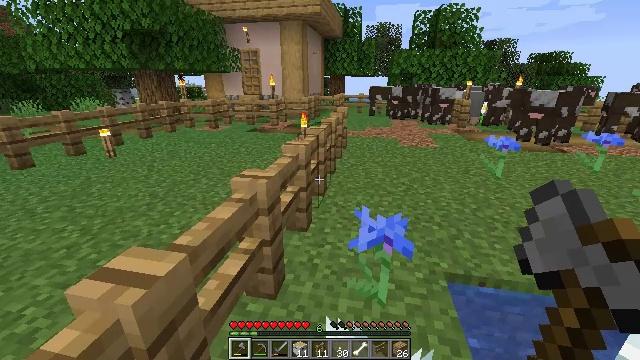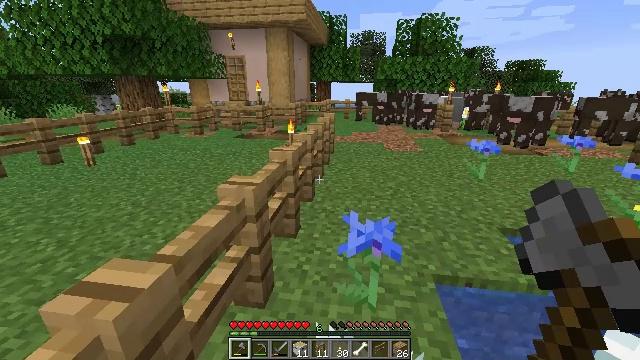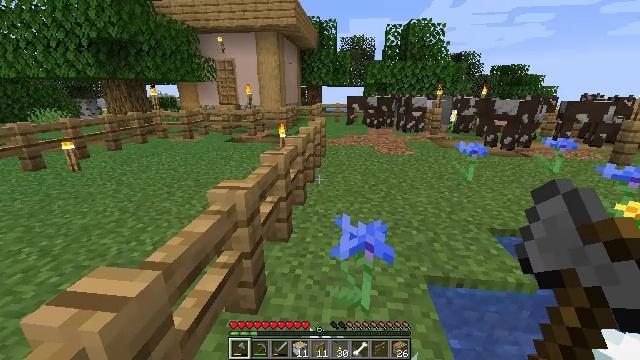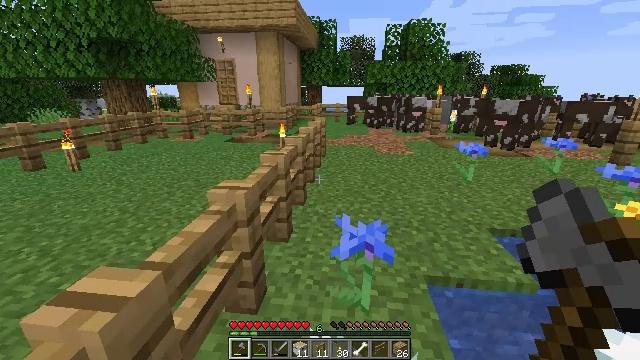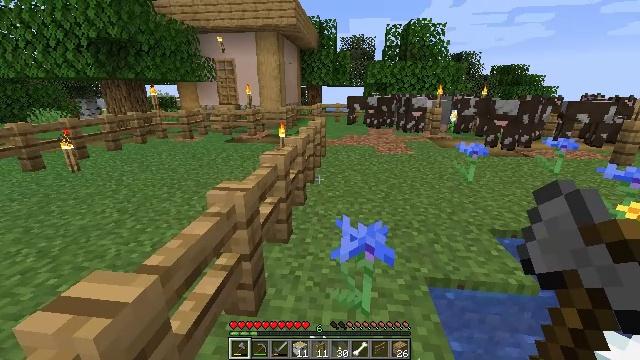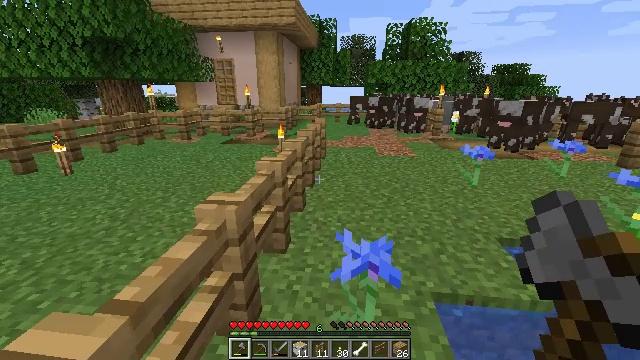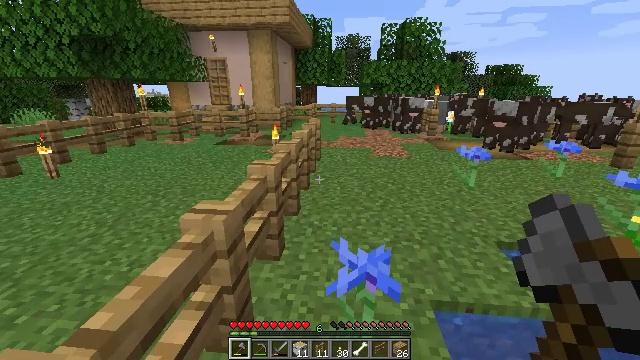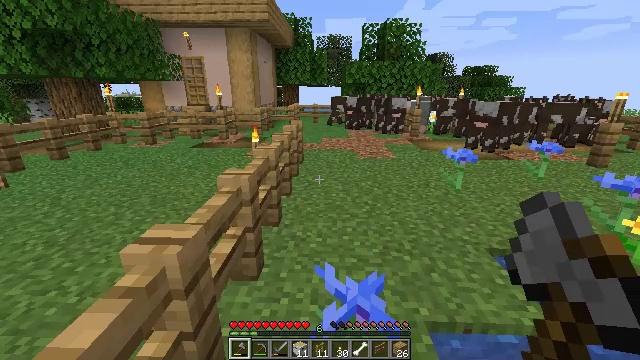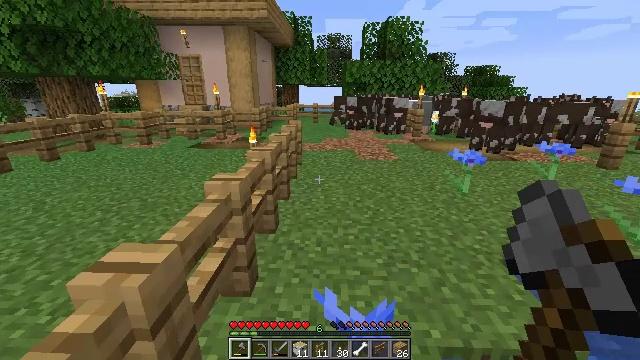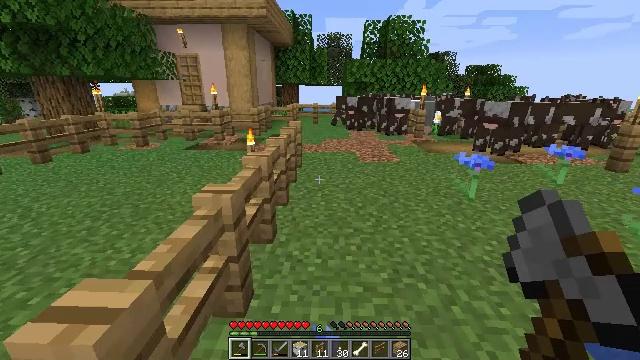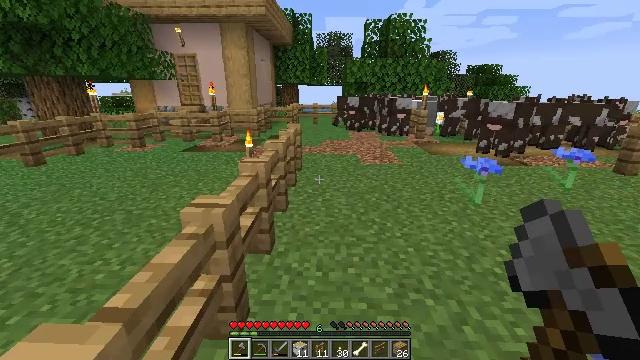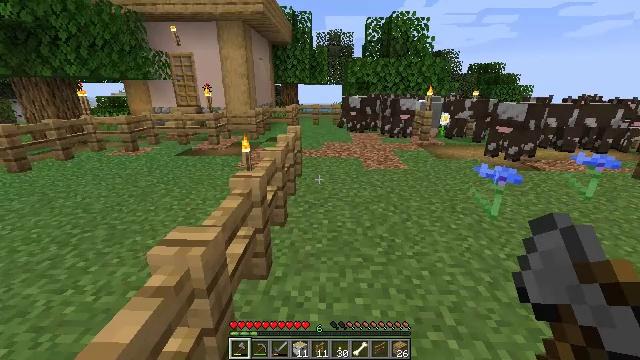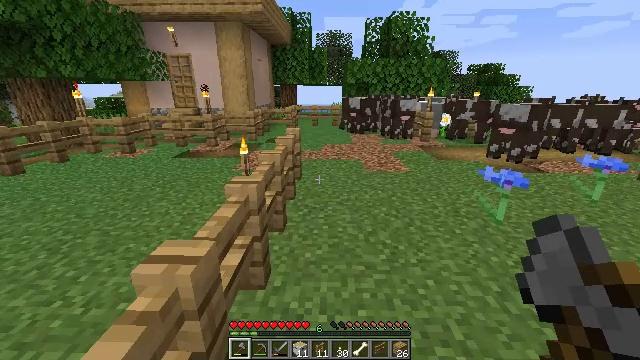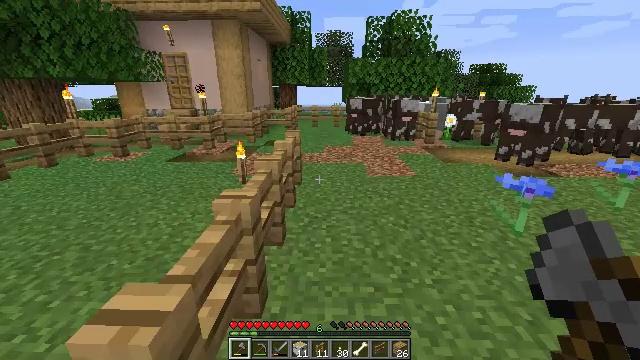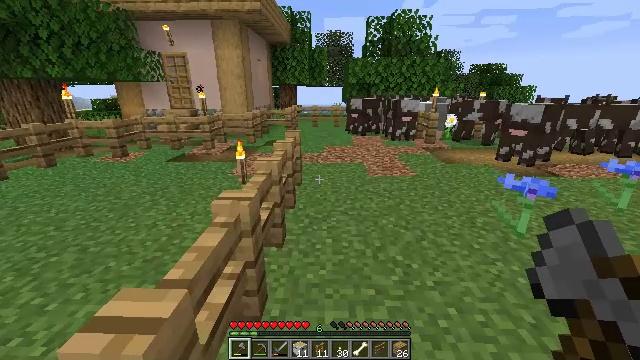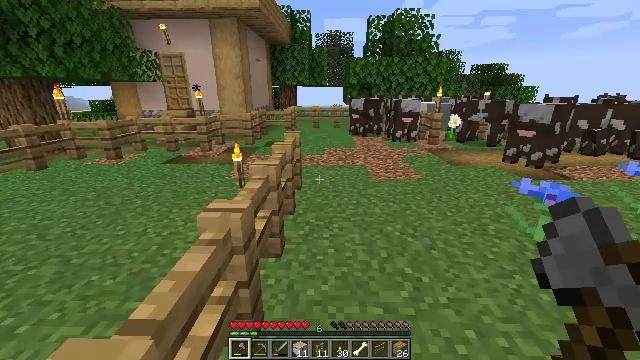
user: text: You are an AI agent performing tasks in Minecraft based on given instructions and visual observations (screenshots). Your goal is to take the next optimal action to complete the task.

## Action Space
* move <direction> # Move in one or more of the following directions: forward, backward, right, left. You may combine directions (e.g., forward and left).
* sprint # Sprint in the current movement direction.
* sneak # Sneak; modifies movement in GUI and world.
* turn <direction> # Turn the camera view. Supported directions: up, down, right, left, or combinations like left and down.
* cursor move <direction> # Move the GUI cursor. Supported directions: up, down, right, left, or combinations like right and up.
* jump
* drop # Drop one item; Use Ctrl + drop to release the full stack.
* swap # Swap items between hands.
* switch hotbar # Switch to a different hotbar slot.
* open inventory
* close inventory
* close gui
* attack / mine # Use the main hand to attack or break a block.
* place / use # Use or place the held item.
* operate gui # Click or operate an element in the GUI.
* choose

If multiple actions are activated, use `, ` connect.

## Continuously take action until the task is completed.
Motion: motion action
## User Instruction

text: Mine the oak fence from the structure.
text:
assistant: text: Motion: turn right and up
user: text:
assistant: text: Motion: turn right
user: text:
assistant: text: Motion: no_op
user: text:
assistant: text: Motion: move forward
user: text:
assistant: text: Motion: move forward
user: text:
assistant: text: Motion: move forward, turn right
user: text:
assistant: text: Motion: move forward, turn right
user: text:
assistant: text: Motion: move forward
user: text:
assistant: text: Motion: move forward
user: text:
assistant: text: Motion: move forward
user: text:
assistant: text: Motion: move forward
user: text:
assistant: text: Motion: move forward
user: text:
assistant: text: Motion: move forward
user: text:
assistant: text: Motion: move forward
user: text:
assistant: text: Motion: move forward
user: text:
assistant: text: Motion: move forward
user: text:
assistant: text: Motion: move forward
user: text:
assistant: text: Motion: move forward
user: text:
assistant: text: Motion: move forward, turn left
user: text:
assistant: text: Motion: move forward, turn left
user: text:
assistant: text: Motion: turn left
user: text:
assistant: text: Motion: turn left and down
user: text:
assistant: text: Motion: no_op
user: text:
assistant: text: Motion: no_op
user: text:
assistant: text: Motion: no_op
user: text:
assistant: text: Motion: no_op
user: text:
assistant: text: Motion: no_op
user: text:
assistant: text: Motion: no_op
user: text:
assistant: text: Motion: no_op
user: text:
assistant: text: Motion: no_op